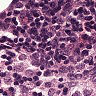
Metastatic tissue present: no